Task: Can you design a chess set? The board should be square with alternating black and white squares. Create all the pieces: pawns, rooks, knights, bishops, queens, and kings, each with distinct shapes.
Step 1065:
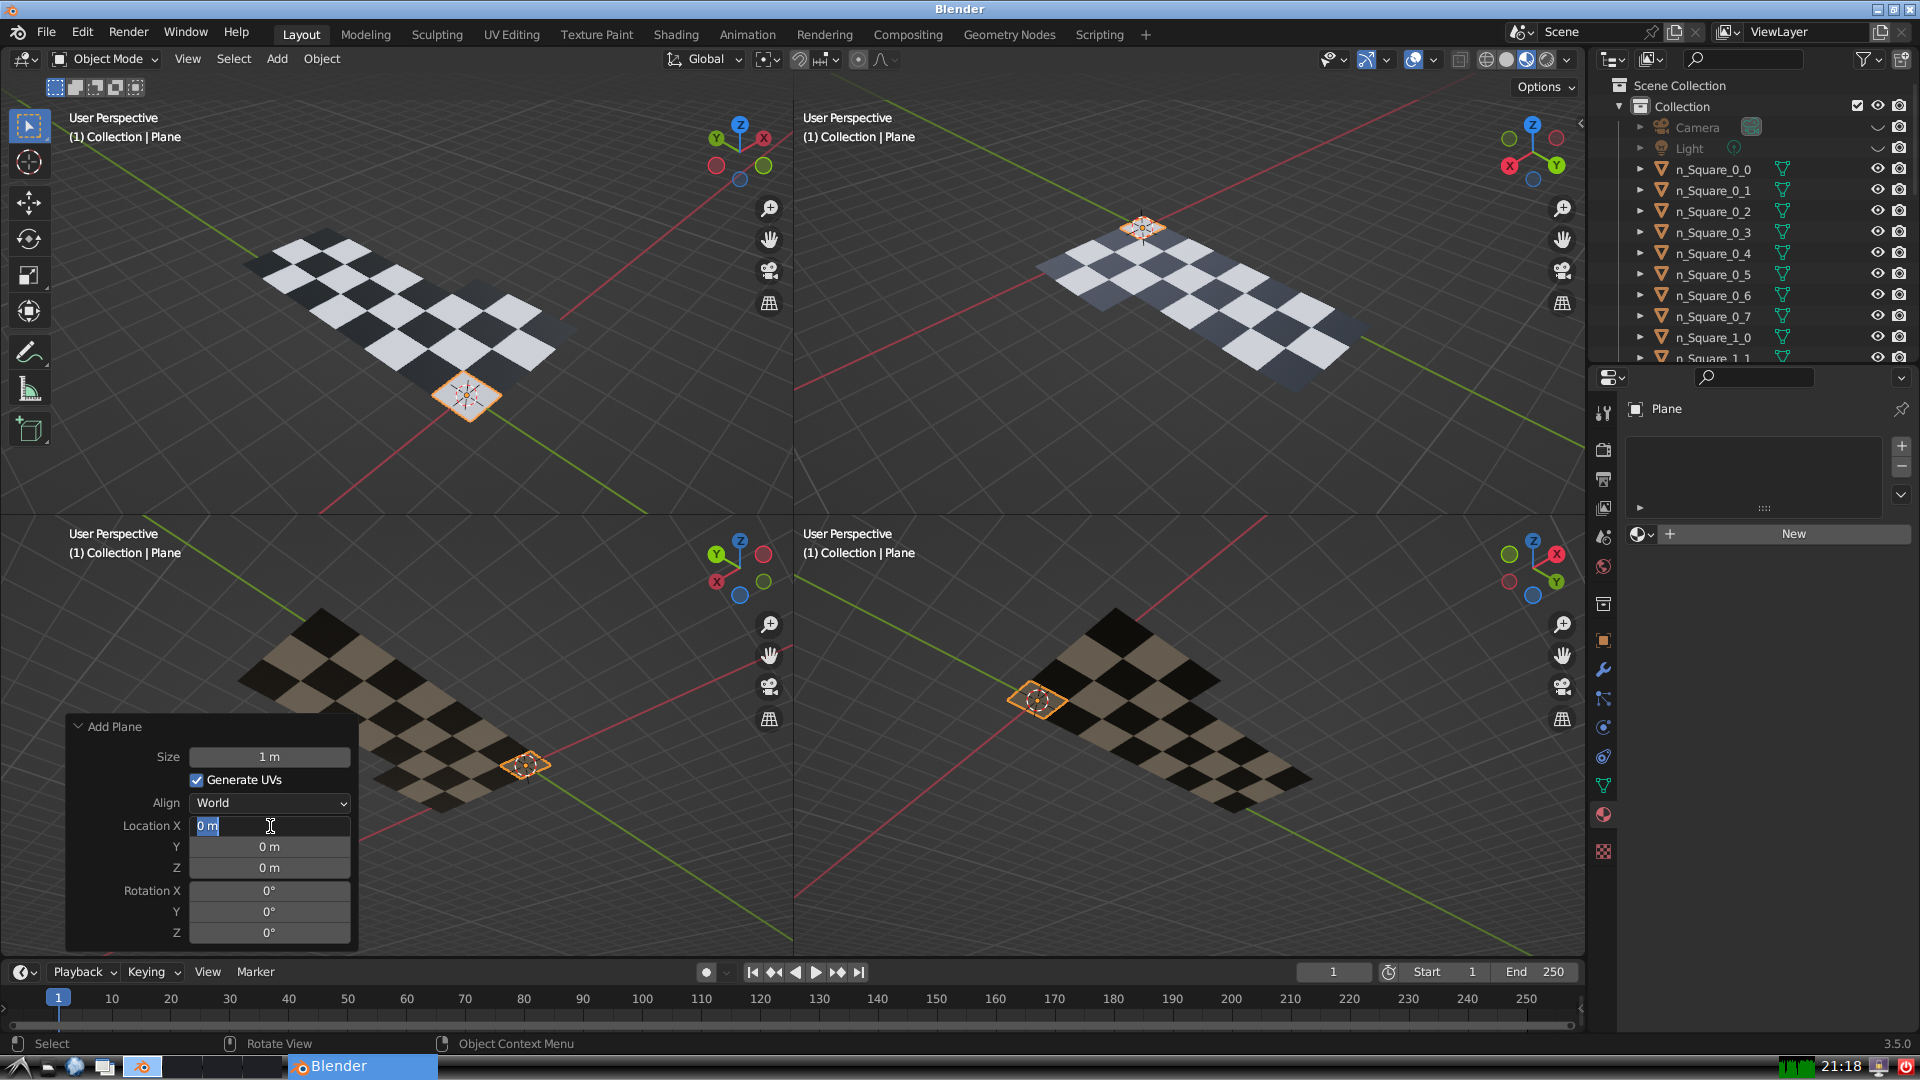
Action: input_text: 3.0